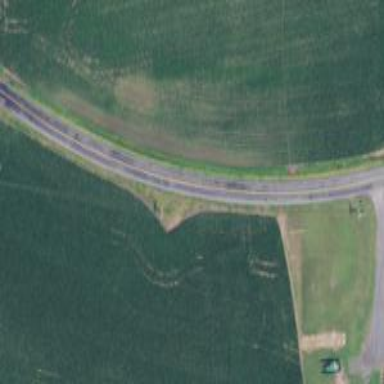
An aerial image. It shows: Tertiary road.